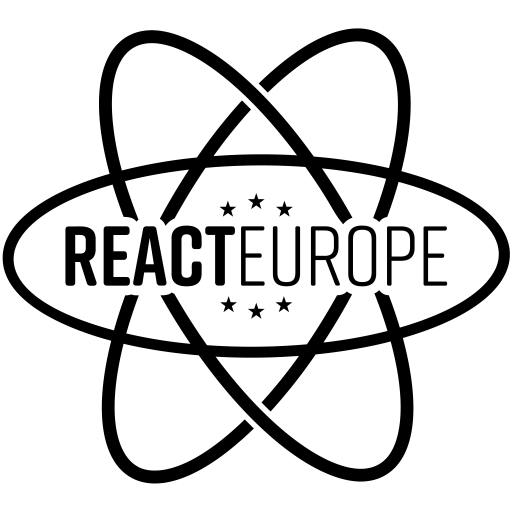
Tags: icon, FontAwesome, fa-icon, brand, reacteurope